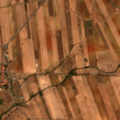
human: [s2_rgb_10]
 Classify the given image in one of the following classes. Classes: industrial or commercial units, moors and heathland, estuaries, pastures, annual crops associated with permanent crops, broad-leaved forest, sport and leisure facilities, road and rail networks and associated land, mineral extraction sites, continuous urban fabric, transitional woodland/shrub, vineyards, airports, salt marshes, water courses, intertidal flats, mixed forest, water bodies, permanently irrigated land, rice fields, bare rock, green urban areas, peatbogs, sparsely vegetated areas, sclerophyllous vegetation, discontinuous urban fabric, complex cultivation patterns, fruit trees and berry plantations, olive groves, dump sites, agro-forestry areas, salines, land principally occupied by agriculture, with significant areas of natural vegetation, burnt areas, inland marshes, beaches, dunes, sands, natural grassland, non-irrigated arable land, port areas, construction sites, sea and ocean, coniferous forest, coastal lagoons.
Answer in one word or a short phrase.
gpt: non-irrigated arable land